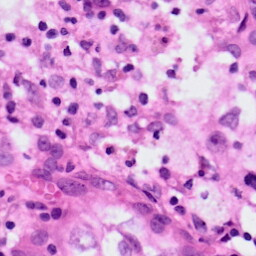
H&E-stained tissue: Lung